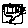
Label: line